Field crop: maize
Growth stage: 2
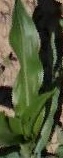
Species: maize